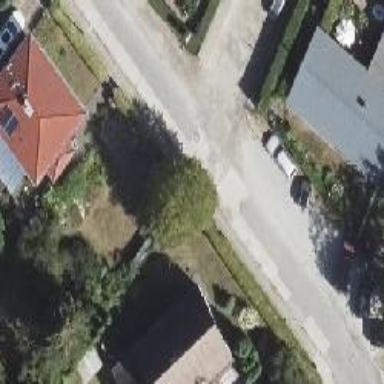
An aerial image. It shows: Residential road with concrete surface.